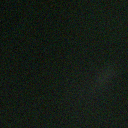
Screen state: off